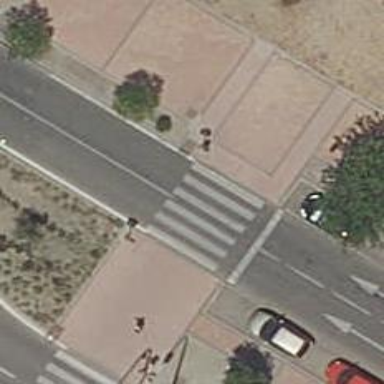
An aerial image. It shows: Road crossing with traffic signals.